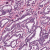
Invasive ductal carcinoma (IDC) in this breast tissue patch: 1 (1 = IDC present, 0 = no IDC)